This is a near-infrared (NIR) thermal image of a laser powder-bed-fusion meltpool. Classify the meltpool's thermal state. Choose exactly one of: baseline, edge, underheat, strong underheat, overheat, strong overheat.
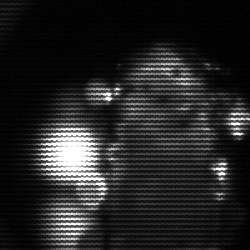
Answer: strong underheat